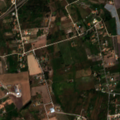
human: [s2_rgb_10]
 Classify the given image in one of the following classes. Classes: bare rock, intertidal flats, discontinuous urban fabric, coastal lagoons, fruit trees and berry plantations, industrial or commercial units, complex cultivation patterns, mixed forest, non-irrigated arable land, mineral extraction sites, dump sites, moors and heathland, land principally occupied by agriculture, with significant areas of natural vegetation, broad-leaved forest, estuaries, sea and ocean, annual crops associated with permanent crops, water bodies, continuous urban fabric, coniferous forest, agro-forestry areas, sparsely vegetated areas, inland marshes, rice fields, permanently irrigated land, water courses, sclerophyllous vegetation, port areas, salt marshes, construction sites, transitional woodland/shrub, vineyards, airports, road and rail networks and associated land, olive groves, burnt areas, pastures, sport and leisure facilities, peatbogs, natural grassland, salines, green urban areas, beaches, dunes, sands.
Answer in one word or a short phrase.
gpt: continuous urban fabric